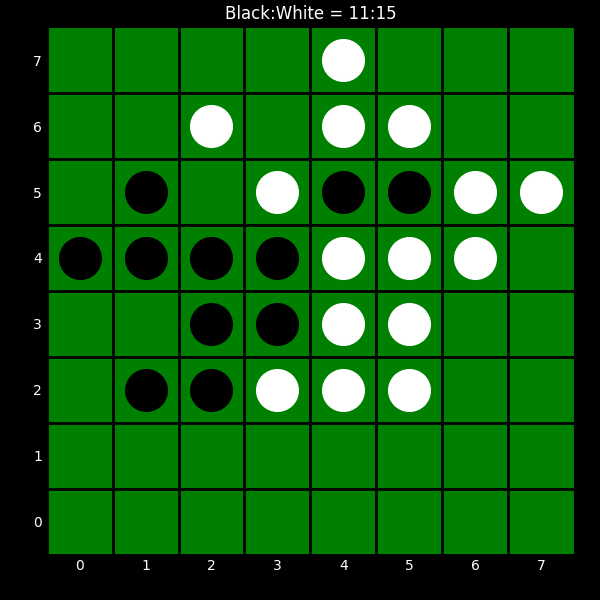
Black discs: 11
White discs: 15